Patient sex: M
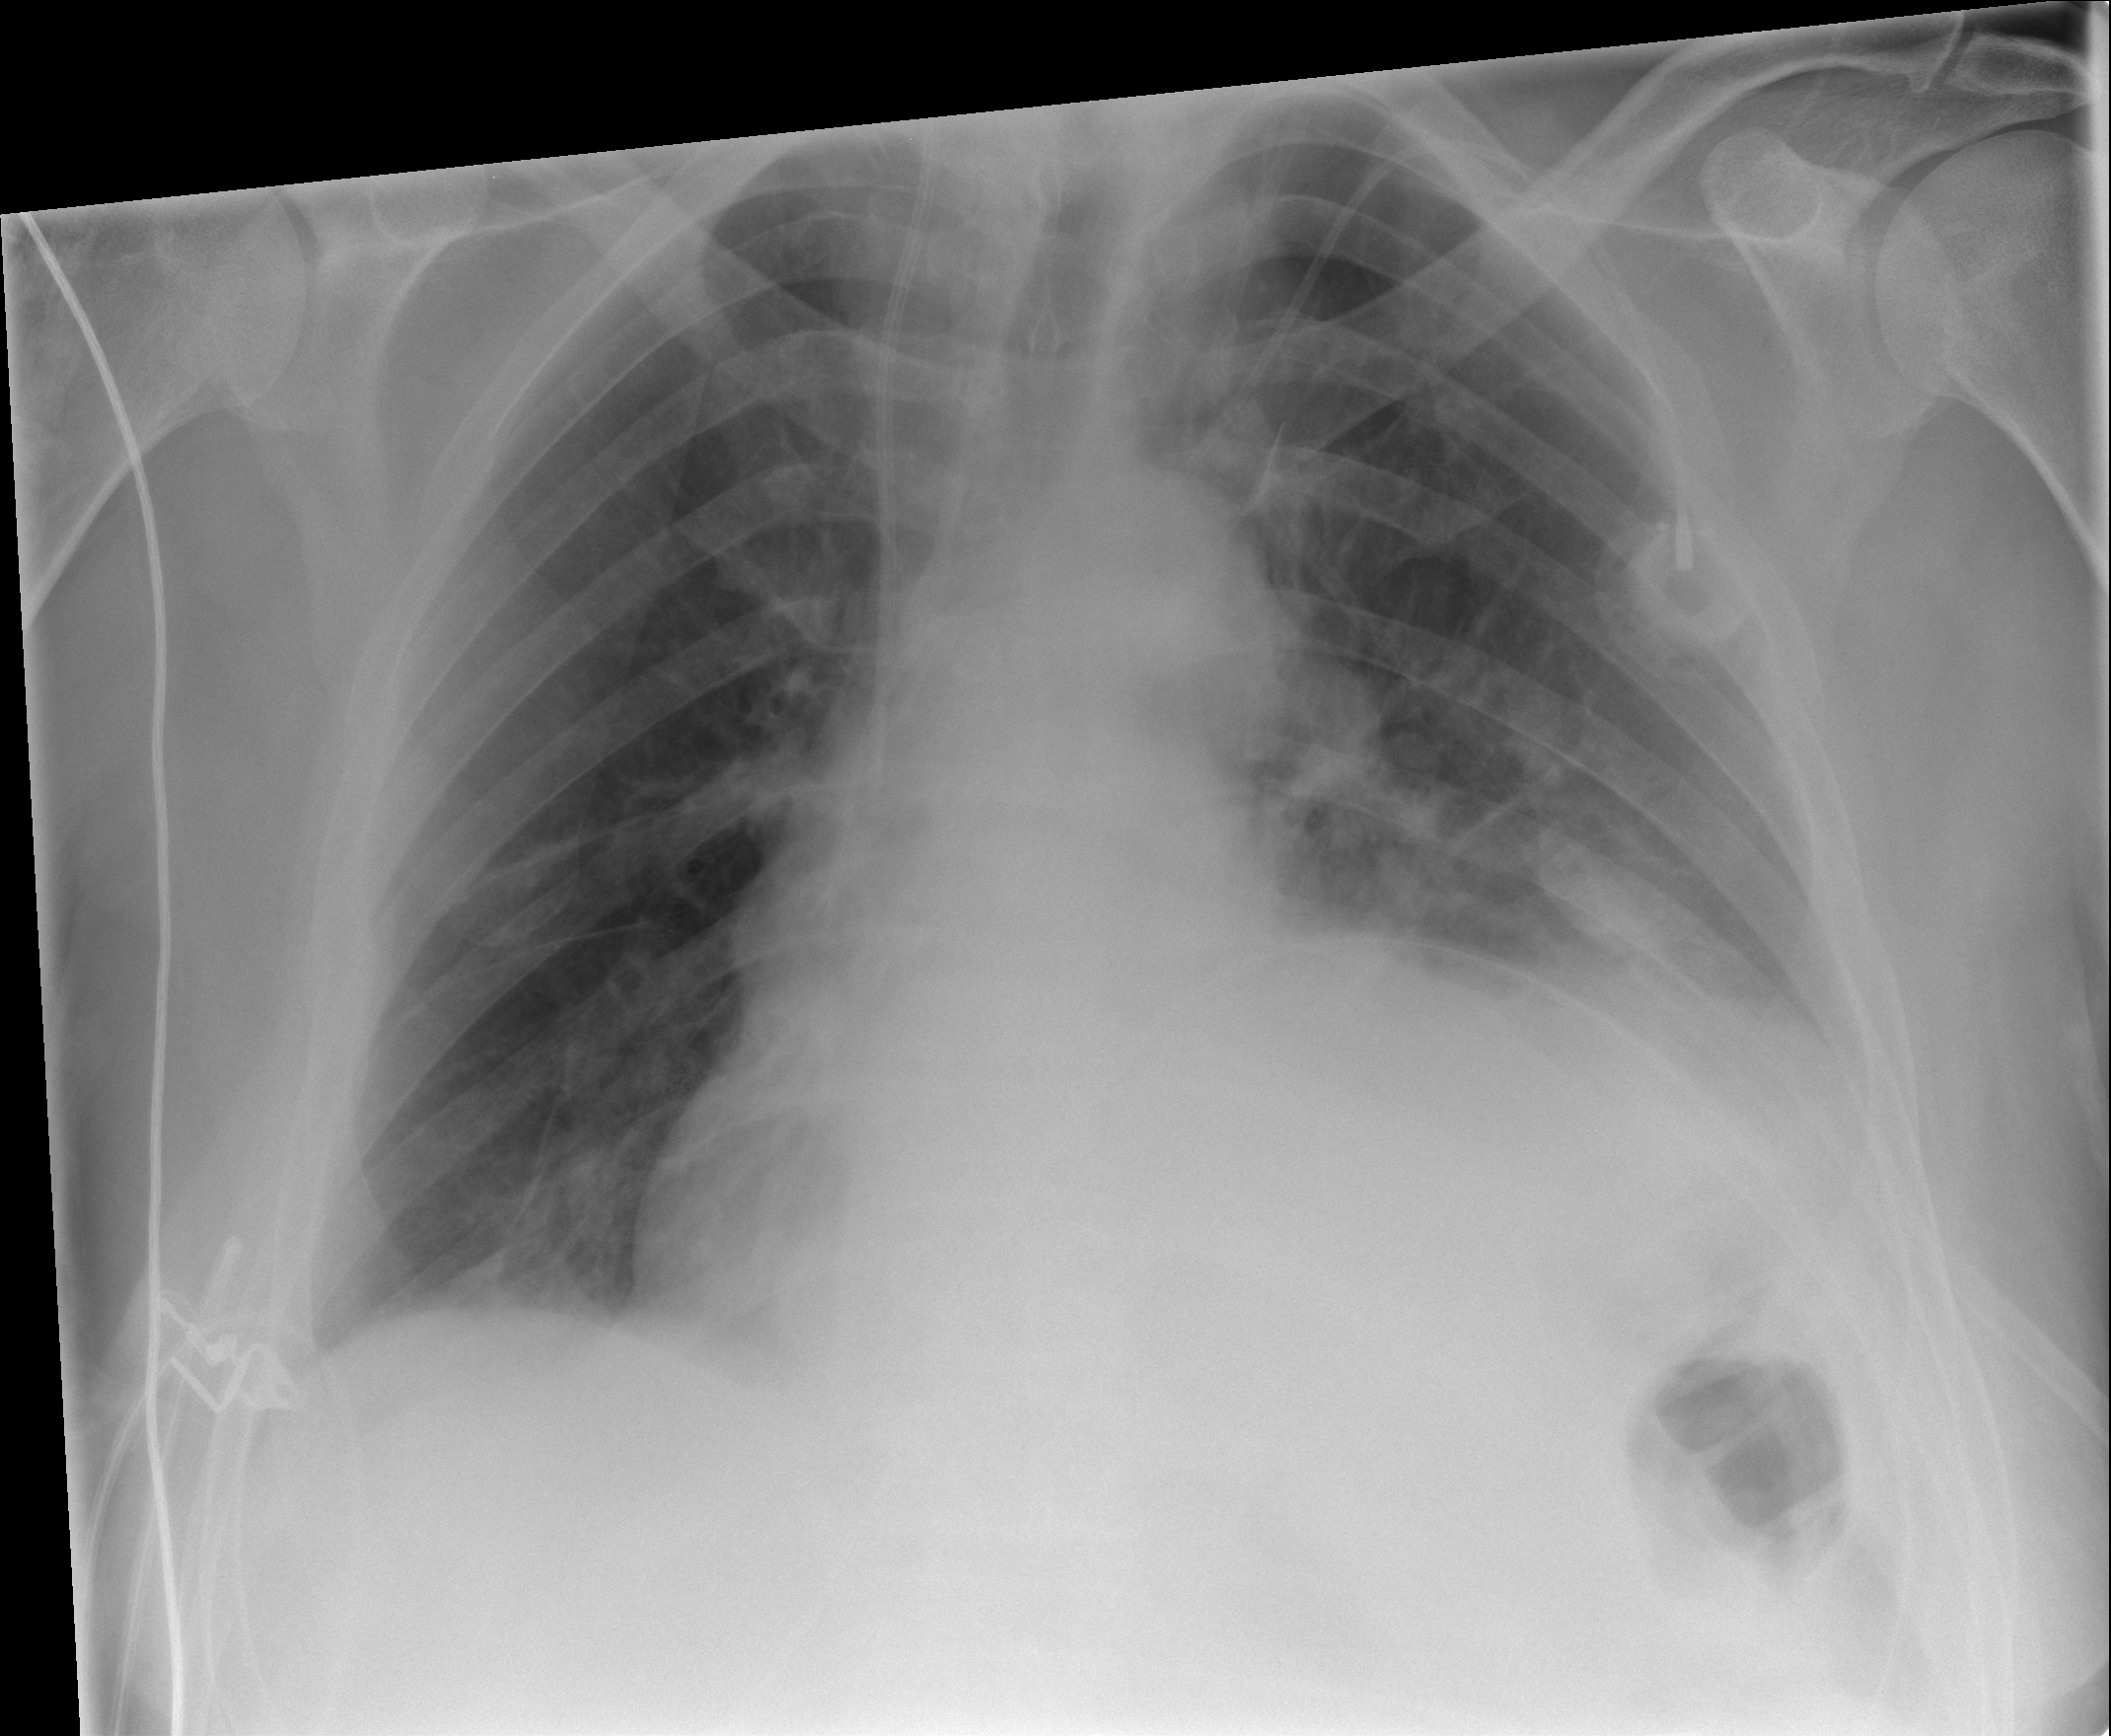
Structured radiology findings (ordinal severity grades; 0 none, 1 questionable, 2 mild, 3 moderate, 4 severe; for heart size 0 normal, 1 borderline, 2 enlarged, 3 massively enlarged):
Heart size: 1
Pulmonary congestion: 0
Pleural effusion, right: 2
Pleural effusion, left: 2
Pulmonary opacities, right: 0
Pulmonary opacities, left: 0
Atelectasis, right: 0
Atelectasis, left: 2